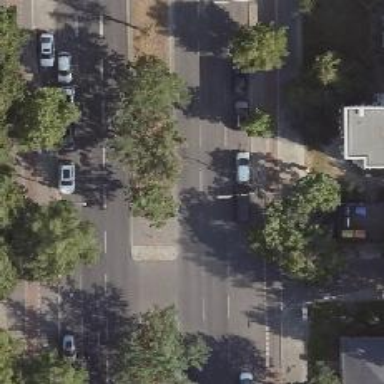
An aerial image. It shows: Uncontrolled footway crossing with pedestrian island.